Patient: sex F, age 65
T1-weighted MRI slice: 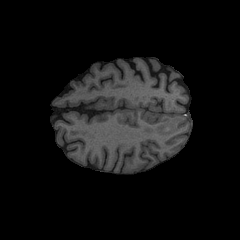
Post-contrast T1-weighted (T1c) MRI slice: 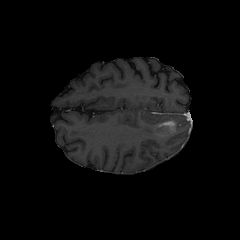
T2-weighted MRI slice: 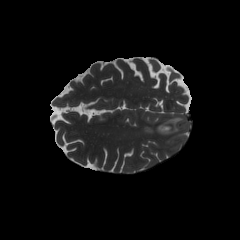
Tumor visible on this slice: yes
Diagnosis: Glioblastoma, IDH-wildtype
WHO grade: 4